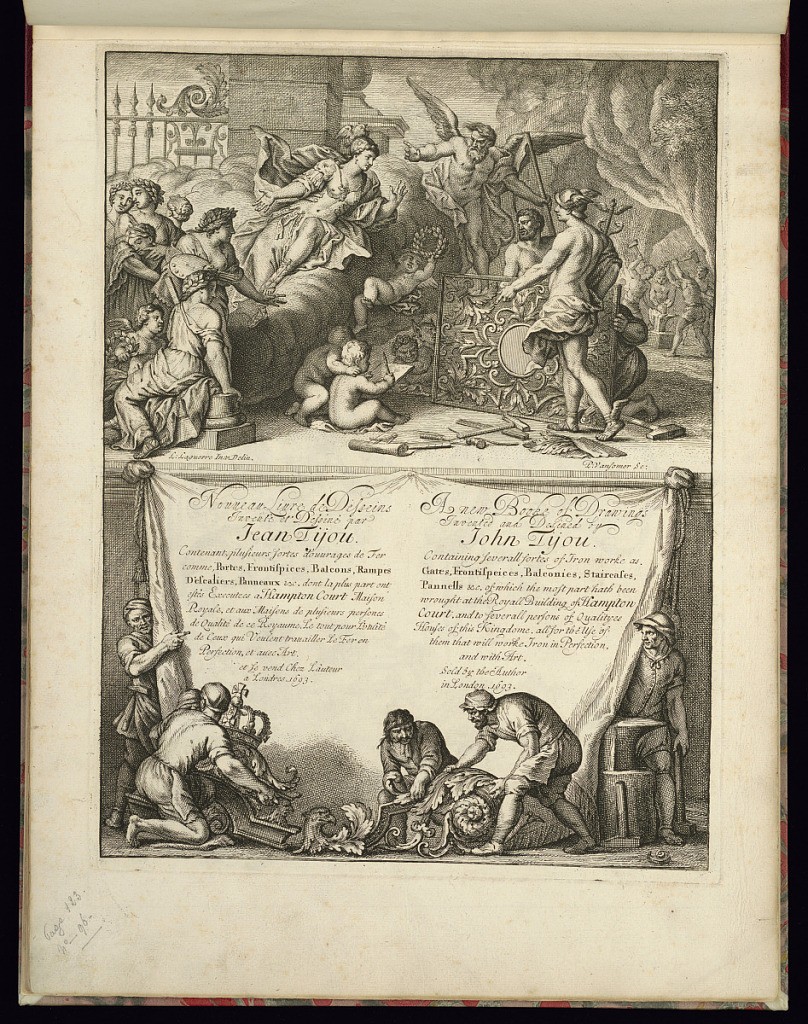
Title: Title Page
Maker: Jean Tijou, French, active 1689 - 1712
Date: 1693
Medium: Engraving and etching on laid paper
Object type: Album
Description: Title page for a series of ironwork designs by Jean Tijou. In the upper half, figures standing around an ironwork panel with tools in the foreground. The figures include Mercury, Athena, and the personification of Time, along with putti, and the allegories for the arts represented by female figures. In the background a screen/gate, and other figures working. The title is lettered below from a hanging textile. Below, in the foreground, men working moving and handling ironwork ornamental details.